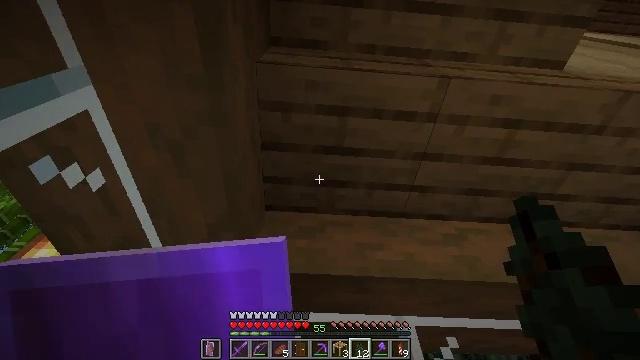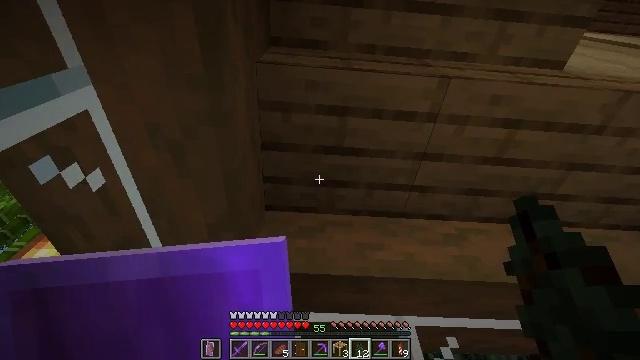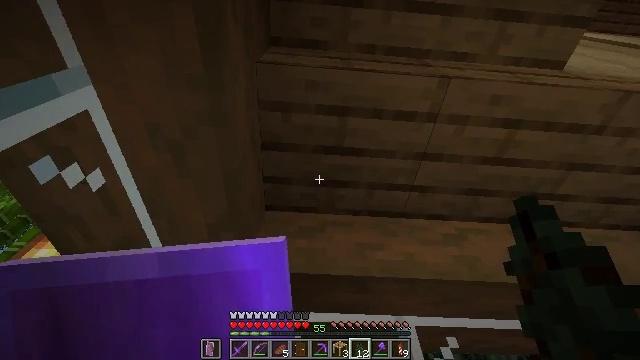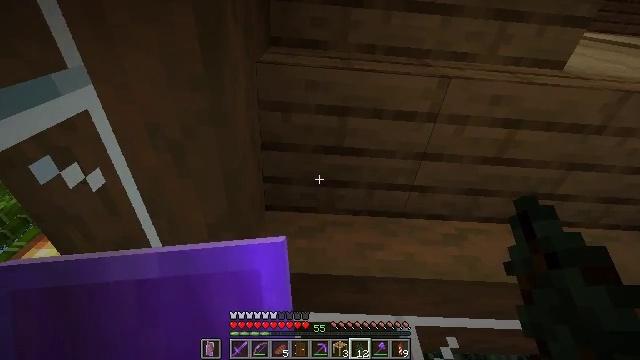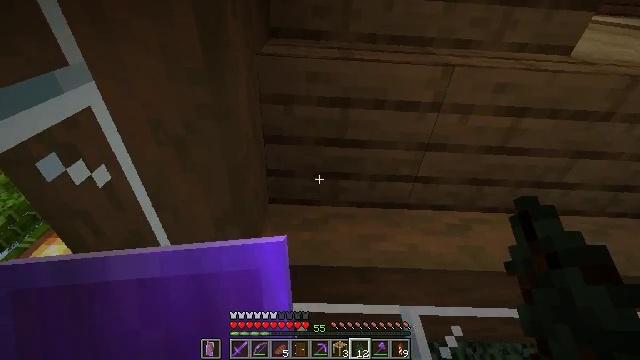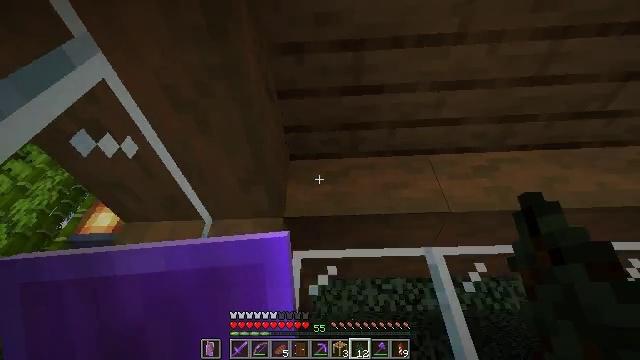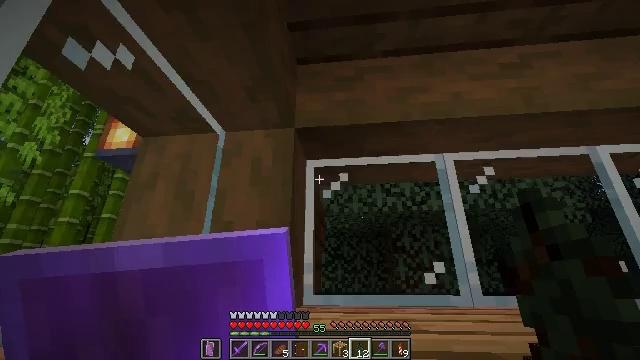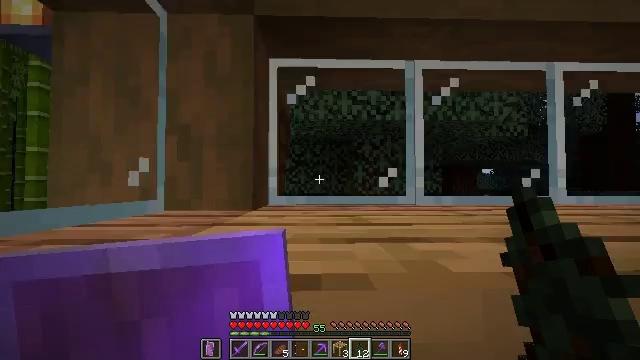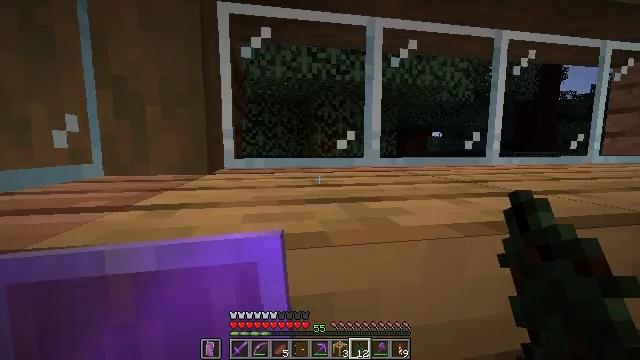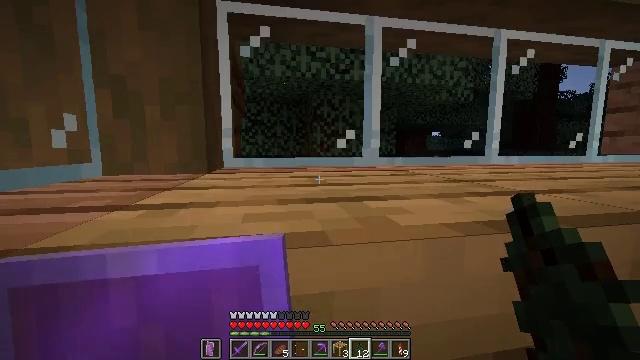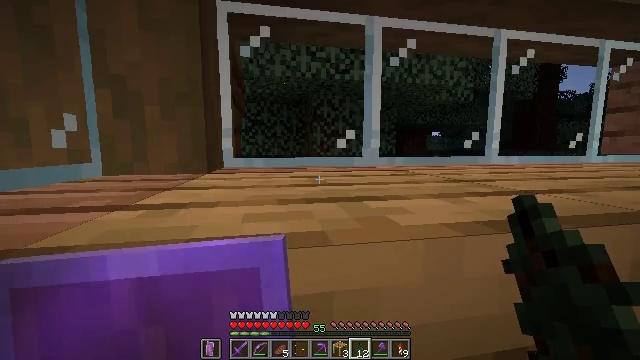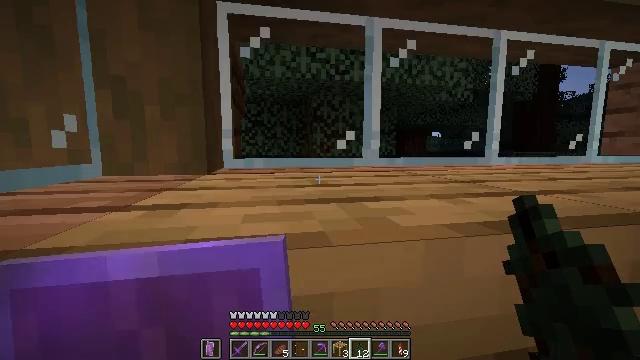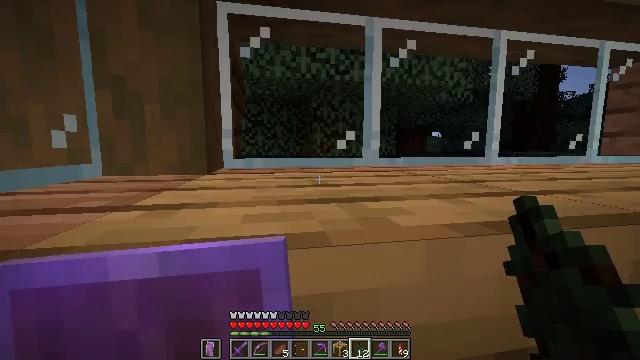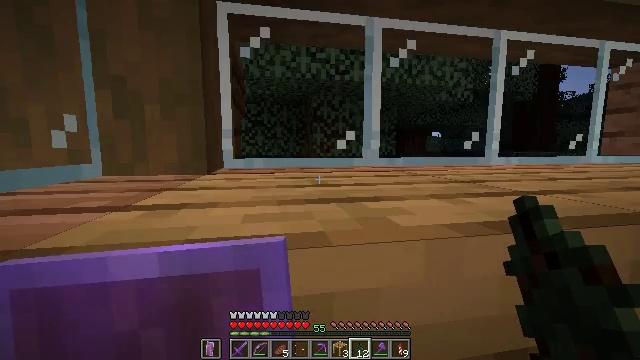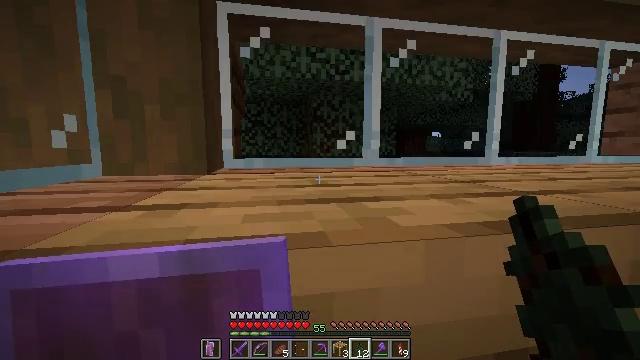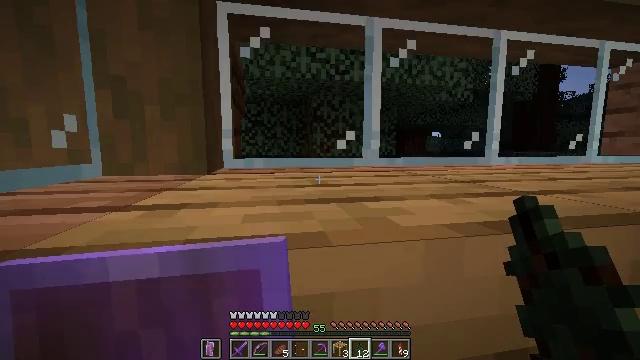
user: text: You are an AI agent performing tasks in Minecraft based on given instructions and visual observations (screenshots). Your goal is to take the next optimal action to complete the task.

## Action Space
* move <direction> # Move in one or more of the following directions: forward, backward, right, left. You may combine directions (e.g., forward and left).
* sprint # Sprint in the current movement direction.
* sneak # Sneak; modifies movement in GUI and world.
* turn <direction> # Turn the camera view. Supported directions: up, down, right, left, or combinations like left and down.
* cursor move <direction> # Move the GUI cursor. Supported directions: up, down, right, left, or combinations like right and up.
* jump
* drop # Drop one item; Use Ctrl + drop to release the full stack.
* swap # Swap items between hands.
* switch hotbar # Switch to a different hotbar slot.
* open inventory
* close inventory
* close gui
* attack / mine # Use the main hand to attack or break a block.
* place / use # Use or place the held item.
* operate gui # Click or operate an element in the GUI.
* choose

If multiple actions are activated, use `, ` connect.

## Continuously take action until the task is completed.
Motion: motion action
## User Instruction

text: Collect the brown shulker box for storage.
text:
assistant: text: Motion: no_op
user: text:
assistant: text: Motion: no_op
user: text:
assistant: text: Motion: no_op
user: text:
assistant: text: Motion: turn left and down
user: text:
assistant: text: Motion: turn left and down
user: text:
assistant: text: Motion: turn left and down
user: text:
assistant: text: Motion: turn right and down
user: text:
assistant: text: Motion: turn right and down
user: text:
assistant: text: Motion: no_op
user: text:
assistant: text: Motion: no_op
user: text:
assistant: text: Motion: no_op
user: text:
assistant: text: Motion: no_op
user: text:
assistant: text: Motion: no_op
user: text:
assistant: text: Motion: no_op
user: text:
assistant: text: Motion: no_op
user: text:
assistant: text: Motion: no_op
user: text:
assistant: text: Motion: no_op
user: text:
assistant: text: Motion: turn left
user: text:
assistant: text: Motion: turn left and down
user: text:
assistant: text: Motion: no_op
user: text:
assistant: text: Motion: no_op
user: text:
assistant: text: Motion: no_op
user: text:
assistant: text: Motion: no_op
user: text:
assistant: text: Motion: turn right
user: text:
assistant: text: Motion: turn right
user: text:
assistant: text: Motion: turn right
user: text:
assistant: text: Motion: turn right
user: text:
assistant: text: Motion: no_op
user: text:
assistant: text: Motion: no_op
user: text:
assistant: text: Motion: no_op